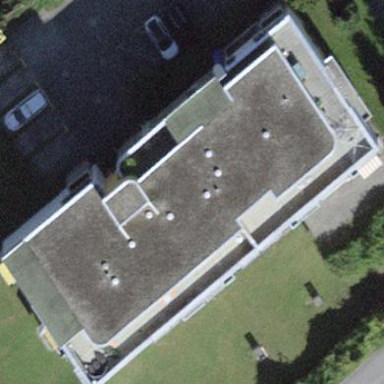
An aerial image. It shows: Industrial building.